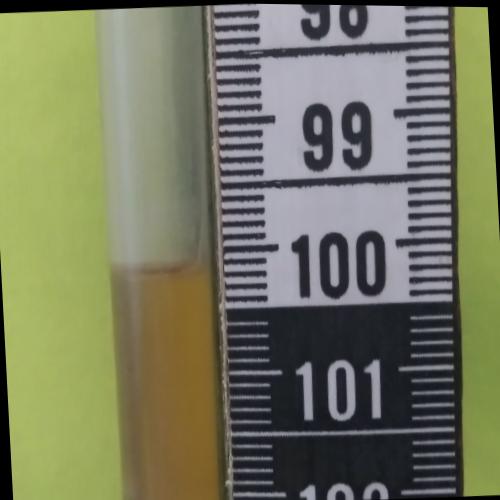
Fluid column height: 100.1 cm